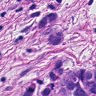
Metastatic tissue present: yes